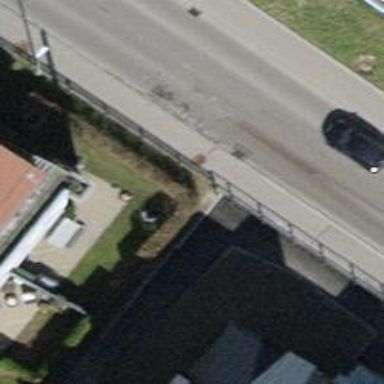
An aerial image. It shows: Hedge barrier.